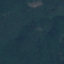
Label: Forest